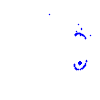
Particle: proton